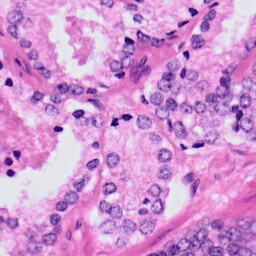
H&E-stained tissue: Prostate